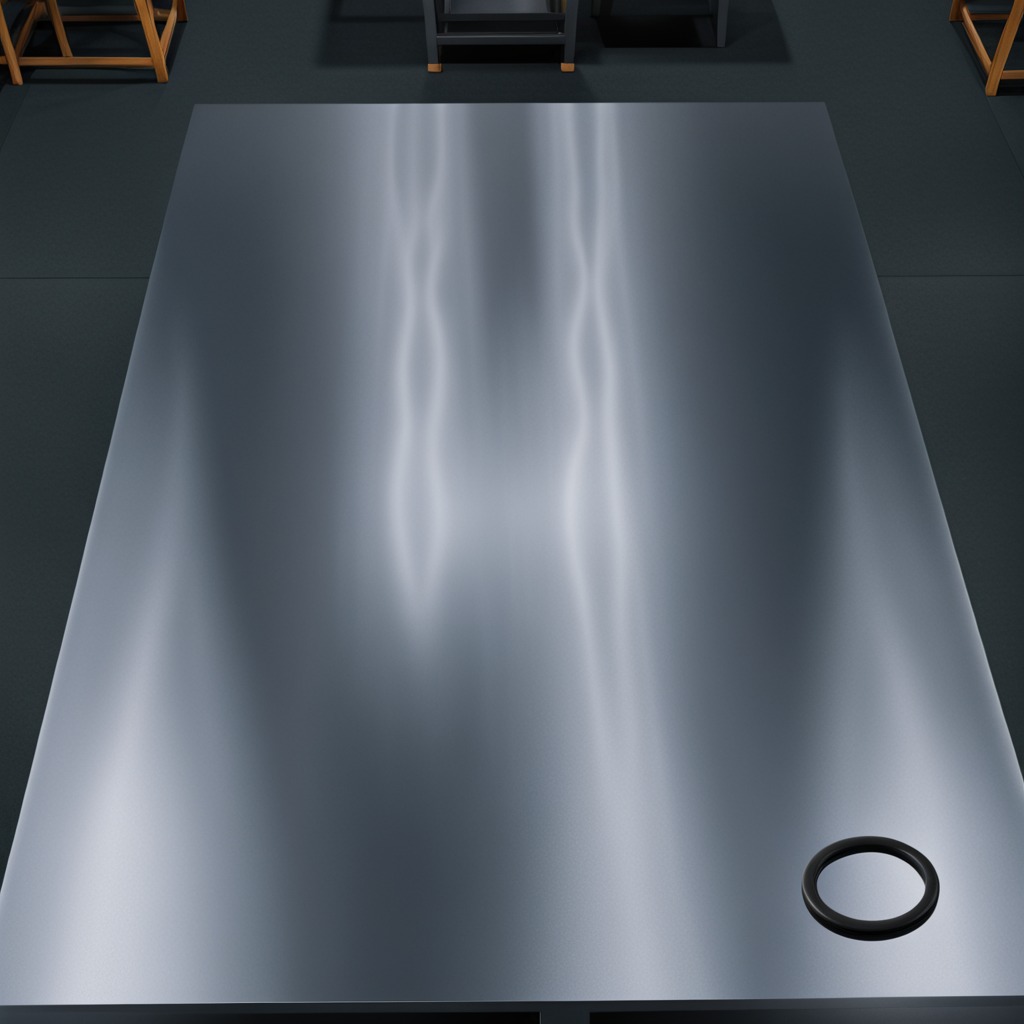
A rubber O-ring is lying on a clean empty table in a basement in the evening soft directional lighting on the tabletop realistic grain studio-quality clarity centered framing